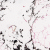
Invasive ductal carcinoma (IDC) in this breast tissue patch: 0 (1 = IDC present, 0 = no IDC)